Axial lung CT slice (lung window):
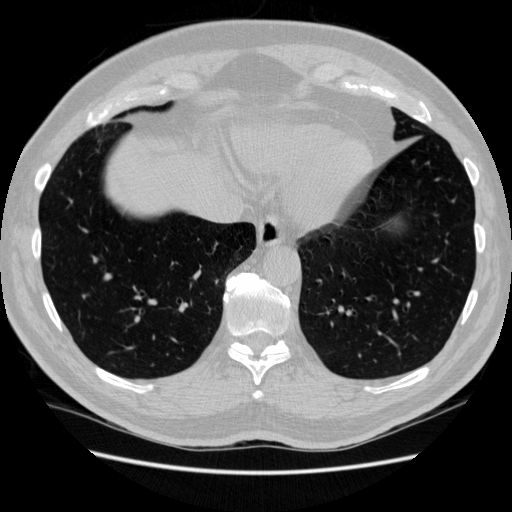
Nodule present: no